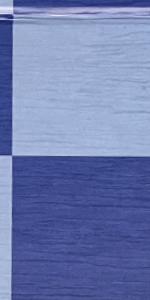
Label: Empty